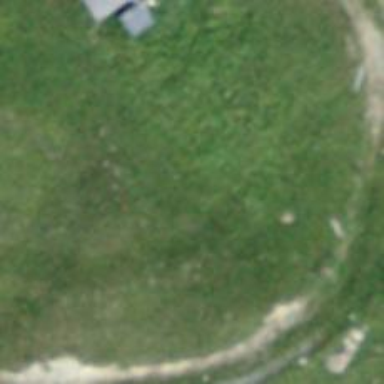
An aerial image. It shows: Isolated dwelling in remote location.